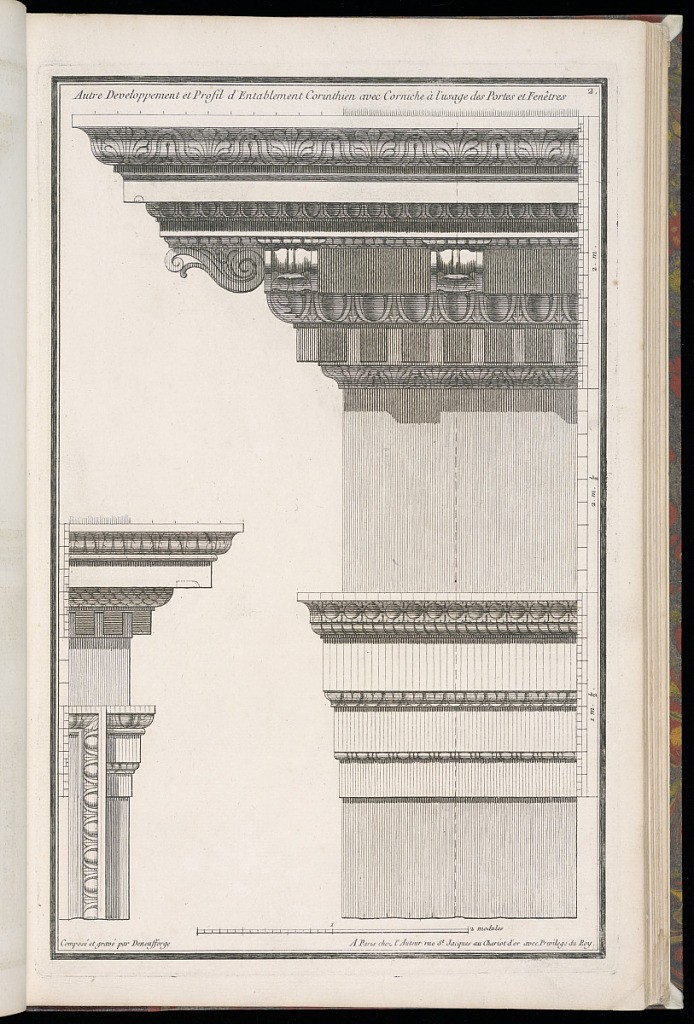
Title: Autre Developpement et Profil d'Entablement Corinthien avec Corniche à l'usage des Portes et Fenêtres
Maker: Jean-François de Neufforge, Flemish, 1714–1791
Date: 1768
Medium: Engraving on paper
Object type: Print
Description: Façade and profiles of an entablature in the style of the Corinthian order. The plate is signed and numbered.